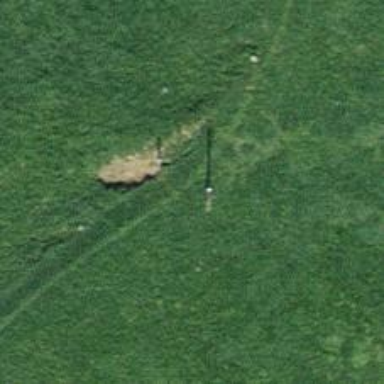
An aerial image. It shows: Path covered with grass.